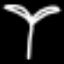
Label: palm tree